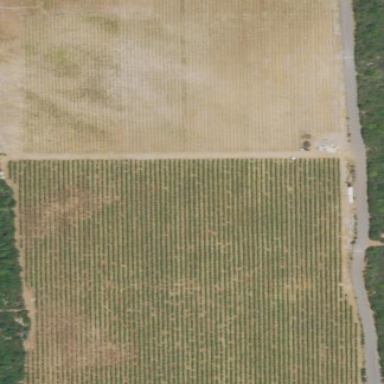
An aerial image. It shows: Vineyard with wine grapes as the main crop.